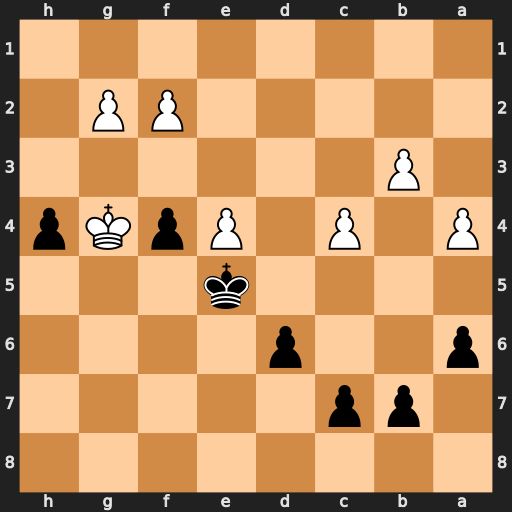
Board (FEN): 8/1pp5/p2p4/4k3/P1P1PpKp/1P6/5PP1/8
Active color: b
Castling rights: -
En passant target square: -
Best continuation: Kxe4 Kxh4 c6 g4 fxg3 fxg3 d5